Aerial crown-view tile of a tropical tree (Barro Colorado Island, Panama), acquired 20241112:
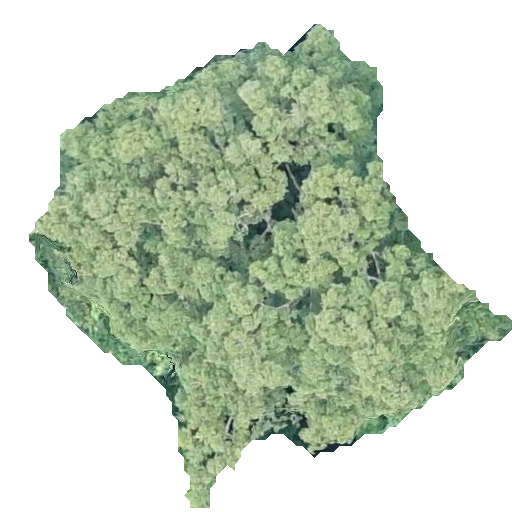
Species: Brosimum alicastrum
GBIF accepted scientific name: Brosimum alicastrum
Crown area: 198.115 m²